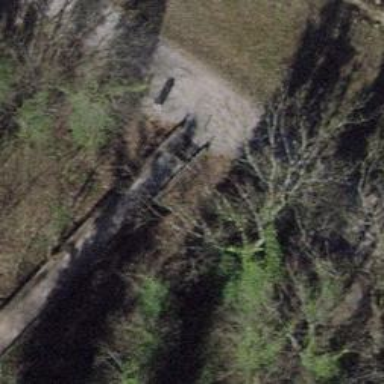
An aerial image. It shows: Footway bridge made of metal grid boardwalk.